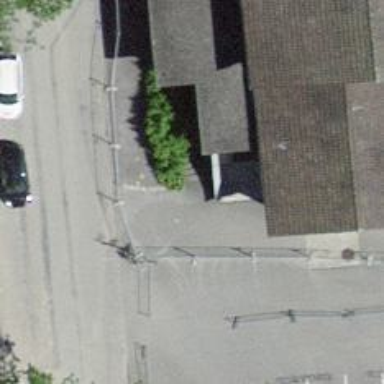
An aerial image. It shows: Post box is visible.